Field crop: maize
Growth stage: 1
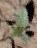
Species: datura